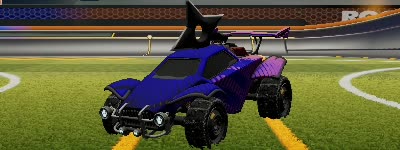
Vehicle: octane